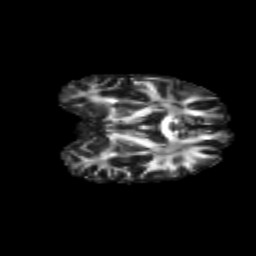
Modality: FA
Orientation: coronal
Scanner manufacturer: siemens
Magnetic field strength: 3 T
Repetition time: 9.2 s
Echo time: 0.084 s